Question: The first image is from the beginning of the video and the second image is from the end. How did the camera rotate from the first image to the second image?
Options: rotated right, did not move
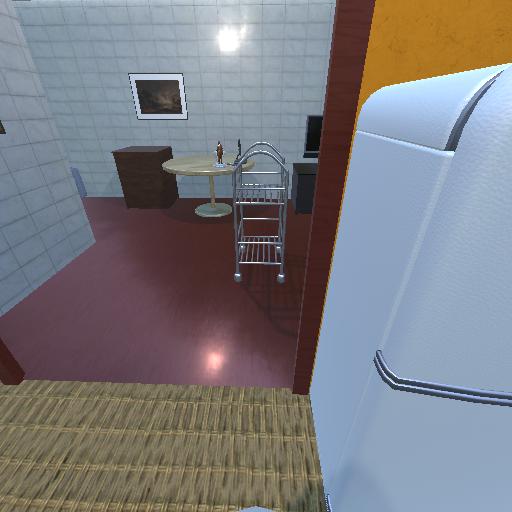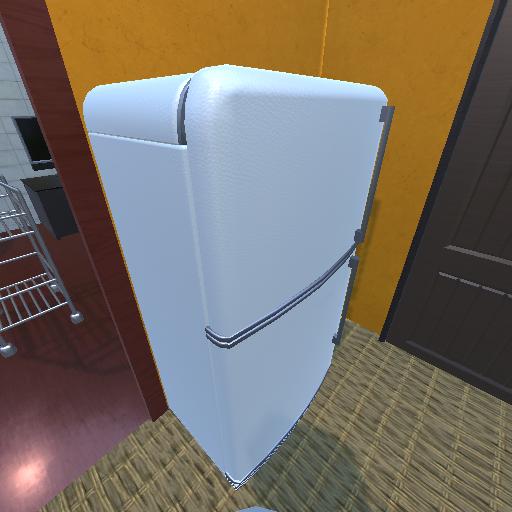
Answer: rotated right